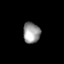
Tissue: skin
Cell type: Others
Senescence score: 0.7875
Nuclear area (px): 348
Mean DAPI intensity: 150.963